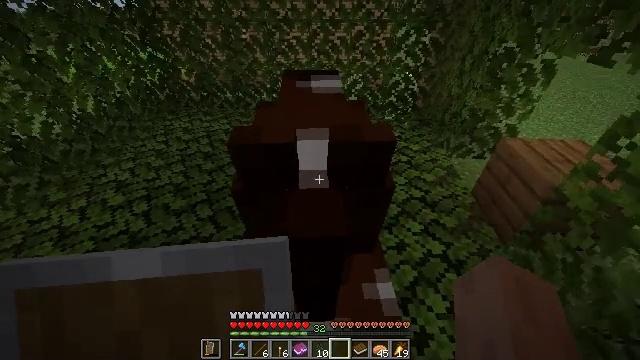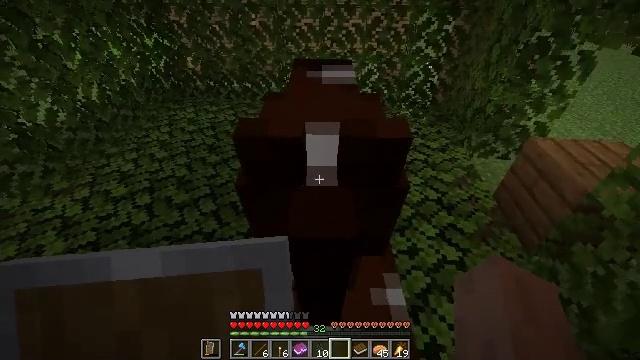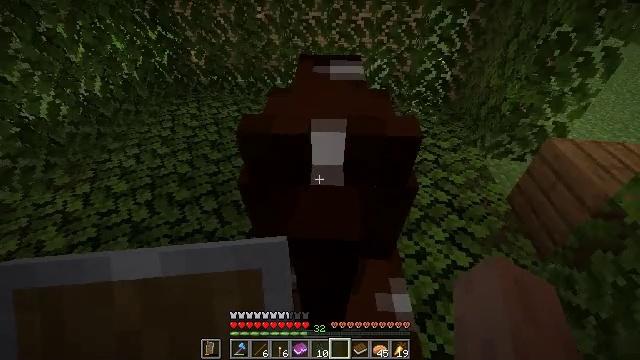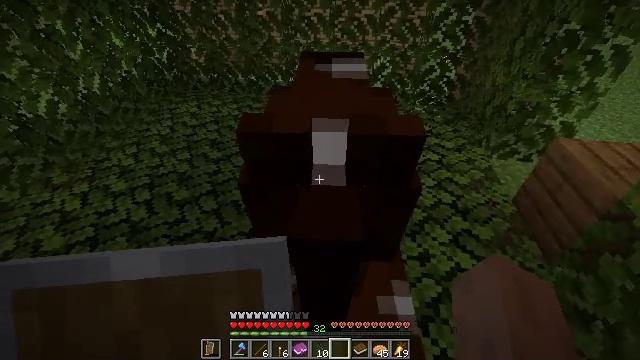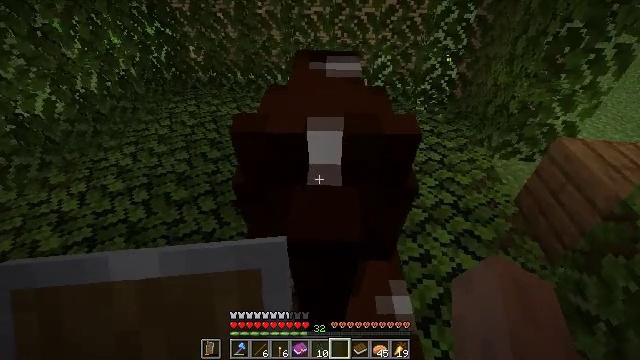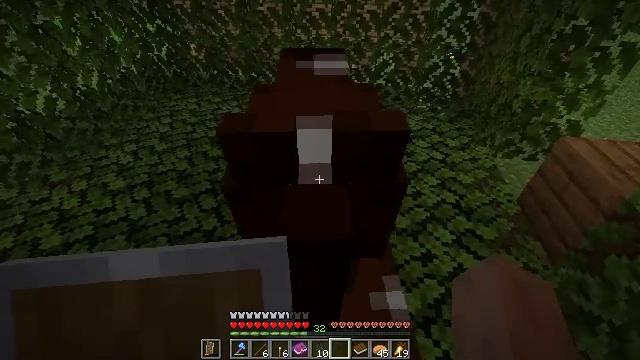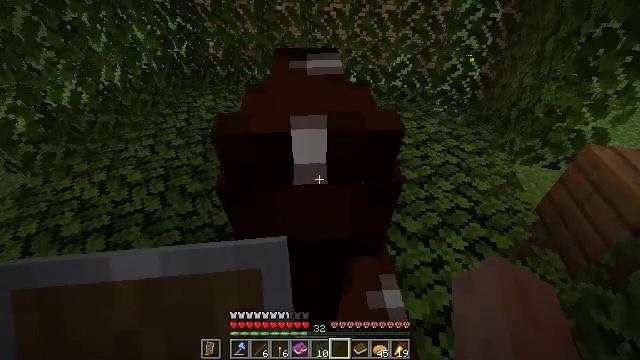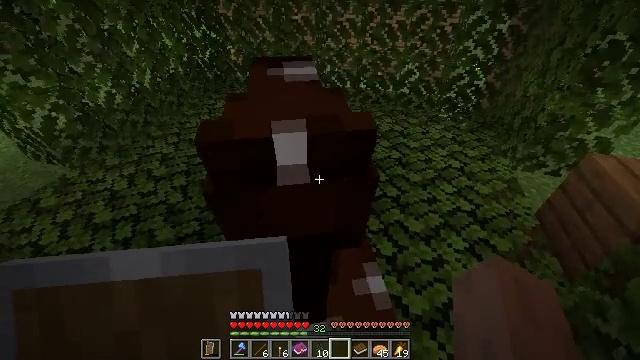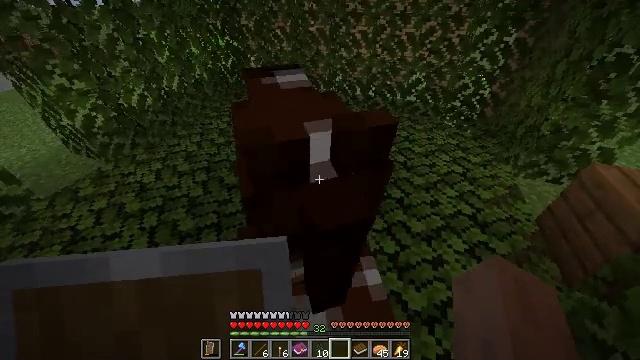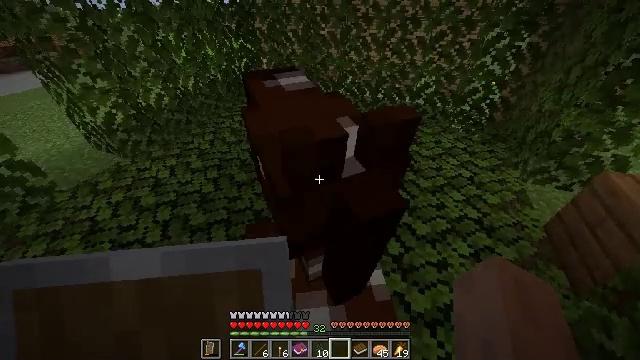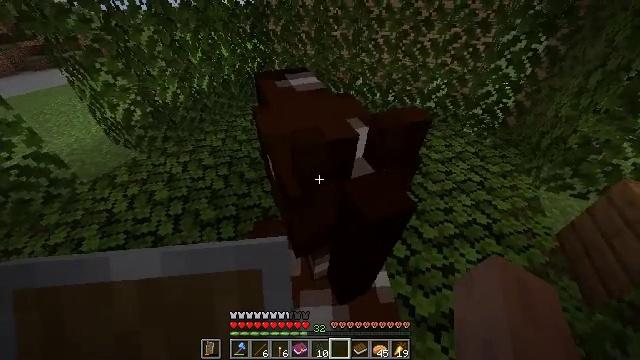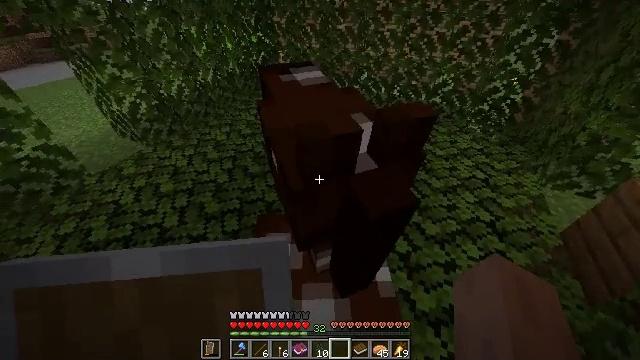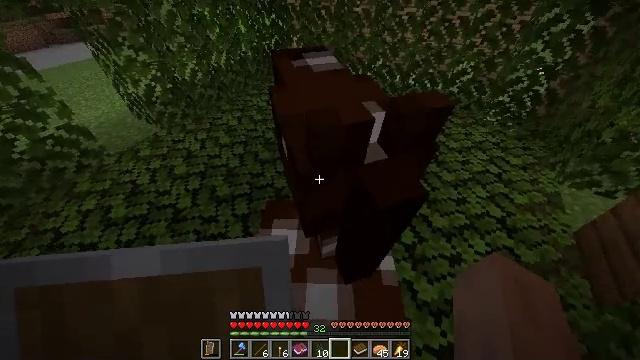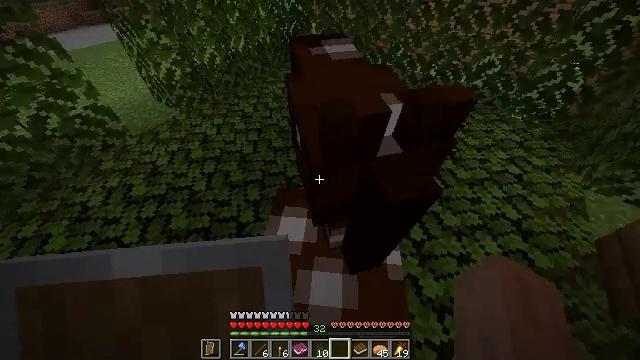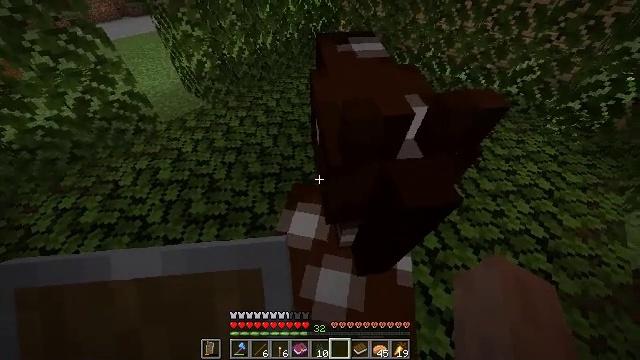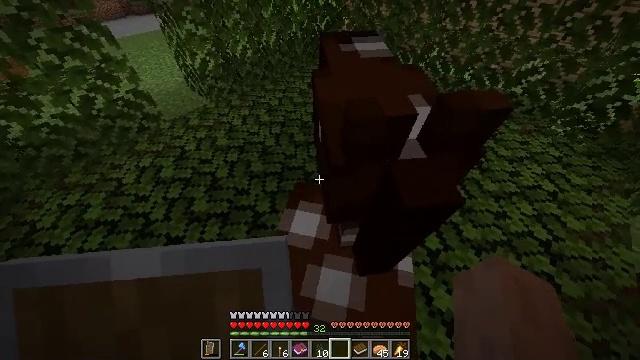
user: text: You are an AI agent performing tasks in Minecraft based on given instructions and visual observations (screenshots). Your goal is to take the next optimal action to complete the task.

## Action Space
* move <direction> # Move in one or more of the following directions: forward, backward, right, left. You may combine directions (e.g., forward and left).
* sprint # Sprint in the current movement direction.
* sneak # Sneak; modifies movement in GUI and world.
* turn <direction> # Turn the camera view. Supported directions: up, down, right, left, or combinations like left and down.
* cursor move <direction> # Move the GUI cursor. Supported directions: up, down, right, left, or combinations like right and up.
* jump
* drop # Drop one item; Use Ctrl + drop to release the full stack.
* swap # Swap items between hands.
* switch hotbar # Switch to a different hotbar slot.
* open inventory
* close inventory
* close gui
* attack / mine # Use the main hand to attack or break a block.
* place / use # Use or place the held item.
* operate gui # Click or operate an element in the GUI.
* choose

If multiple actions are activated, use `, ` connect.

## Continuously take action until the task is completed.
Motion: motion action
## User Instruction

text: Remove a suspicious stew from the inventory.
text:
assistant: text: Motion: move back and move left, sprint, turn left
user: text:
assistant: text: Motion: move back and move left, sprint
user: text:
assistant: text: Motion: move back, sprint
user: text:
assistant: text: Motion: move back and move right, sprint
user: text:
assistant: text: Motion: move right, sprint, turn left
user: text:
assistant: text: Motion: move forward and move right, sprint, turn left
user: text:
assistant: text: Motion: move forward and move right, sprint, turn left
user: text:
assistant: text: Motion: move forward and move right, sprint, turn left
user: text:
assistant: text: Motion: move forward and move right, sprint, turn left
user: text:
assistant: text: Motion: move forward and move right, sprint, turn left
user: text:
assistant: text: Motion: move forward and move right, sprint, turn left and down
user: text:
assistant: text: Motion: move forward and move right, sprint, turn left and down
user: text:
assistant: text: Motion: move forward and move right, sprint, turn left and down
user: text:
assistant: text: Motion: move forward and move right, sprint, turn left
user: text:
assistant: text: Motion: move forward and move right, sprint
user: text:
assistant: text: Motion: move forward and move right, sprint
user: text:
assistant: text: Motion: move forward and move right, sprint
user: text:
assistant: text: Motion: move forward and move right, sprint
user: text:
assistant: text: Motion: move forward and move right, sprint
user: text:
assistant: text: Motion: move forward and move right, sprint
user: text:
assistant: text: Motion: move forward and move right, sprint
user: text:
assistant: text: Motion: move forward and move right, sprint
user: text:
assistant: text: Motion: move forward and move right, sprint
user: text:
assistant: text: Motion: move forward and move left, sprint
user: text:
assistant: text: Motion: move forward and move left, sprint
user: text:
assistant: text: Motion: move forward, sprint
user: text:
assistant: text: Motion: move forward, turn right and up
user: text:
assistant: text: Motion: move forward
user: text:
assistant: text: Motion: move forward and move left, sprint
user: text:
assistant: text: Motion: move forward and move left, sprint